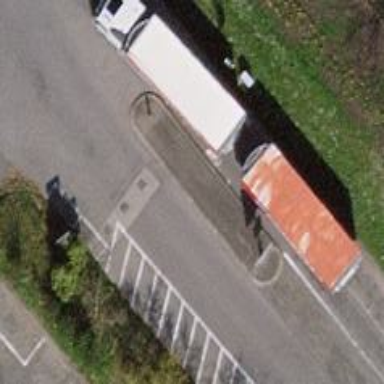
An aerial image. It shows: Bollard.